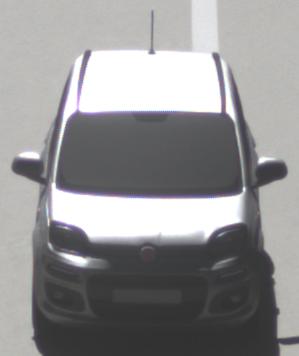
Make: Fiat
Model: Panda 1.2 8V
Detailed model: Panda (312)
Model produced from: 2013/02
Model produced until: 2013/12
Doors: 5
Color: white
Road condition: dry road
Daytime: morning or afternoon
Contrast: high contrast